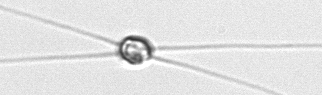
Label: Chaetoceros_danicus